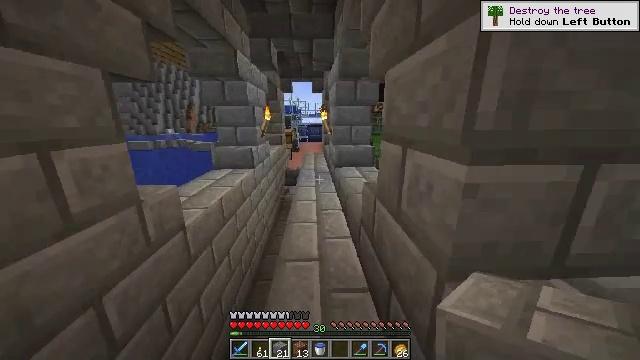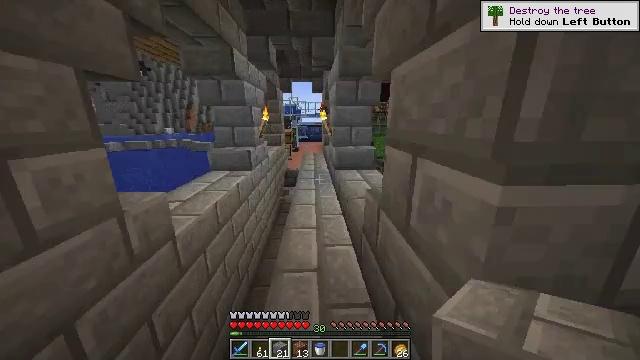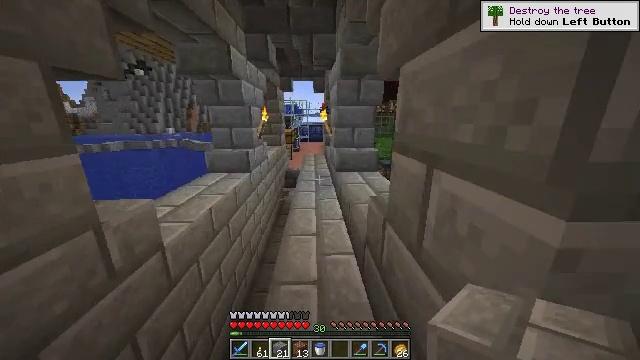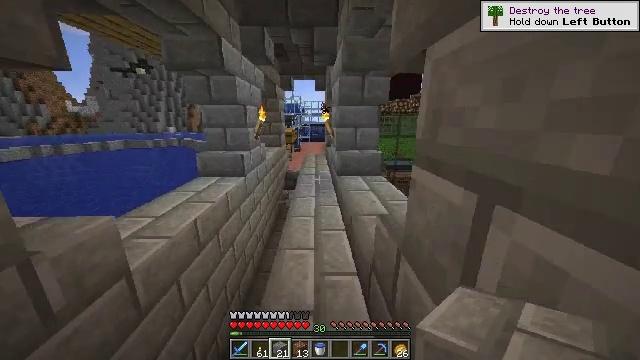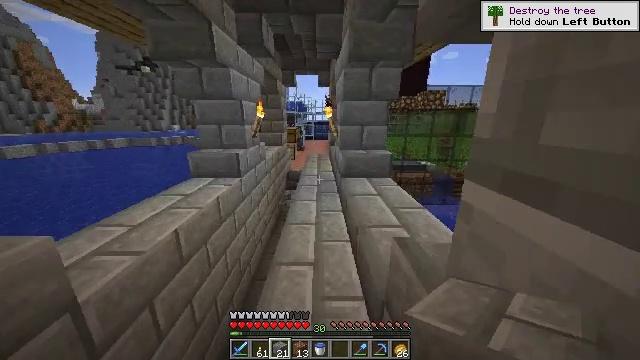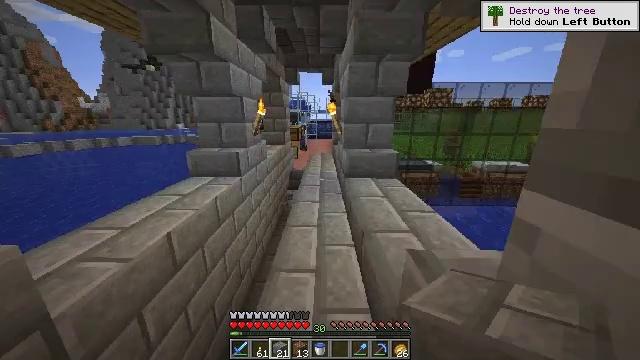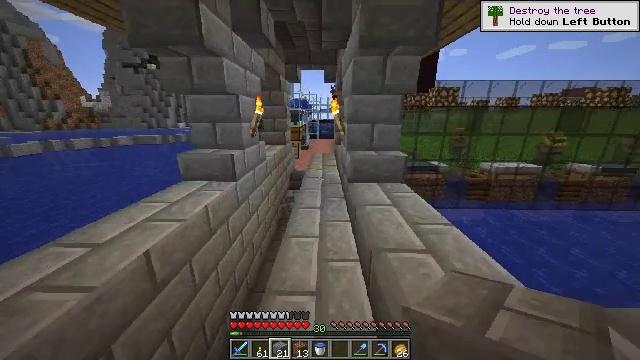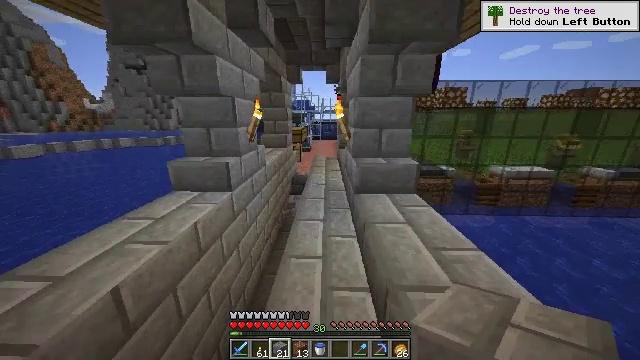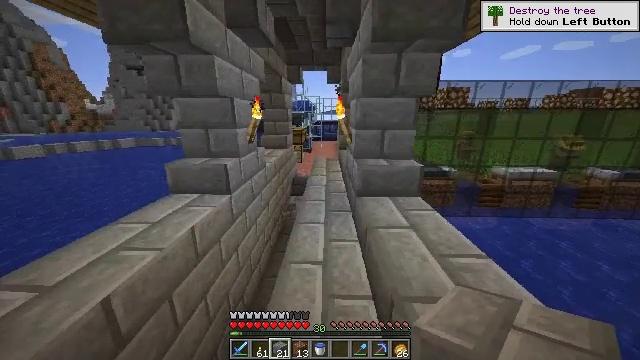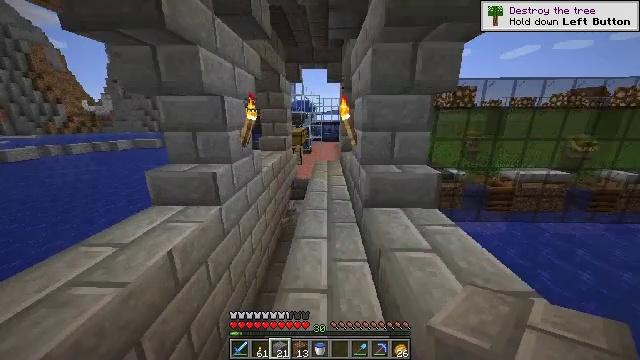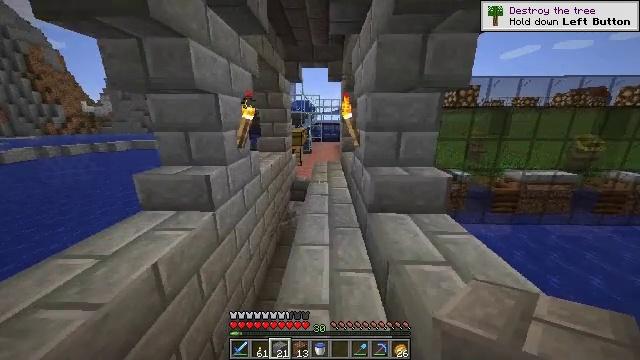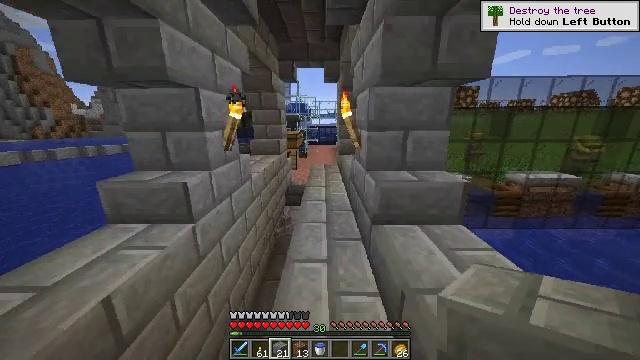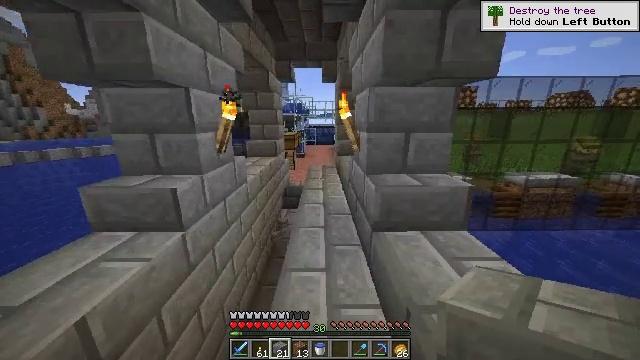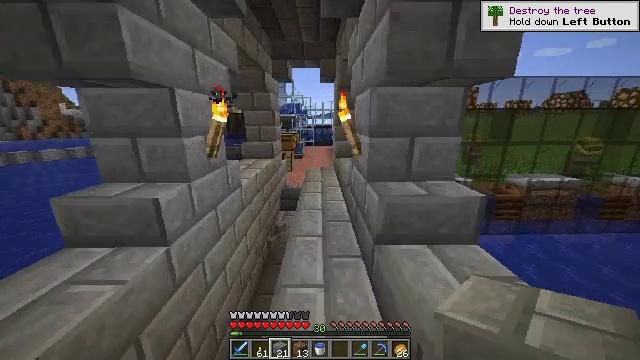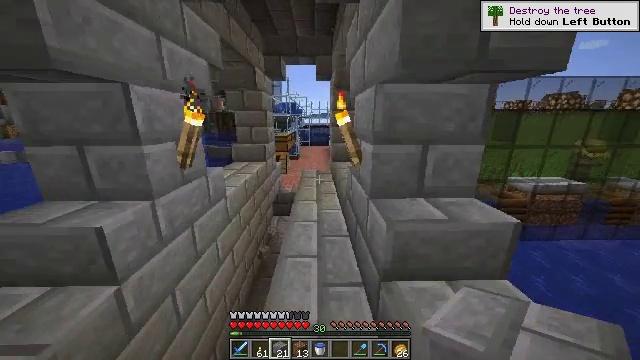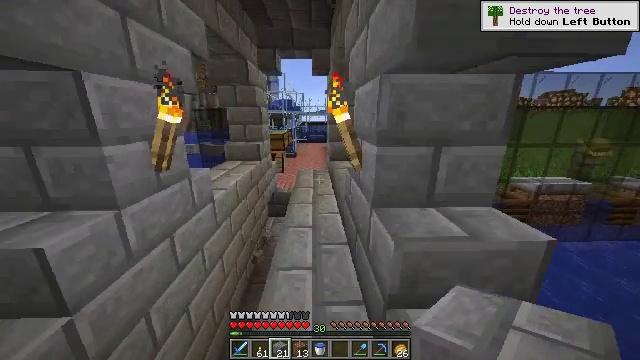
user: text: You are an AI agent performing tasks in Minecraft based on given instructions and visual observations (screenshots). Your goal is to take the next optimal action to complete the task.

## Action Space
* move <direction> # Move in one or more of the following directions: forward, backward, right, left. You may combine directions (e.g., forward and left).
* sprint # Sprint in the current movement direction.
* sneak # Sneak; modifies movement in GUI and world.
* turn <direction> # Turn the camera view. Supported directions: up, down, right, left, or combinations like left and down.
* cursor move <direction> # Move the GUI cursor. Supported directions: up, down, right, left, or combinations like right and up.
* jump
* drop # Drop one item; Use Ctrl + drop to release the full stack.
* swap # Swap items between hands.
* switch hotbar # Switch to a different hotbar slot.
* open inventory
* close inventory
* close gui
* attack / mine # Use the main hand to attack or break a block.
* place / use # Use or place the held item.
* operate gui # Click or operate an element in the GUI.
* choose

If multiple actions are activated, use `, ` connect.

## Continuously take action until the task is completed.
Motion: motion action
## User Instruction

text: Recycle the brick slab for reuse.
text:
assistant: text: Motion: move forward
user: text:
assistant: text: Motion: move forward
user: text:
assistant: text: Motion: move forward
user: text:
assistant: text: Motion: move forward, turn left
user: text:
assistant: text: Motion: move forward
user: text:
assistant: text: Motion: move forward
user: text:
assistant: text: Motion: move forward
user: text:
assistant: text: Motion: move forward
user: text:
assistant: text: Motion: move forward
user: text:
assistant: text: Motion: move forward
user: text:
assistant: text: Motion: move forward, turn right
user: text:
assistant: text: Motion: move forward
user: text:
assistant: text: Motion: move forward
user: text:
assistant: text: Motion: move forward
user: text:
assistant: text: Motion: move forward
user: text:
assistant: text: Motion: move forward, turn down
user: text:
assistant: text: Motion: move forward, turn down
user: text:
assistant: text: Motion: move forward
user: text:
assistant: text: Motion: move forward, turn left
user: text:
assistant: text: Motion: move forward
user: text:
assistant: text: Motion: move forward
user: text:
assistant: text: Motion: move forward, turn left
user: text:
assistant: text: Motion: move forward
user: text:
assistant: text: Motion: move forward
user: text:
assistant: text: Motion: move forward
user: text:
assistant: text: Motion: move forward
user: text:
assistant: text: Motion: move forward
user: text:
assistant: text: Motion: move forward
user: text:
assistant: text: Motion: move forward
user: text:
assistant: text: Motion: move forward